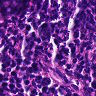
Metastatic tissue present: no